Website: slack
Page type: billing-address
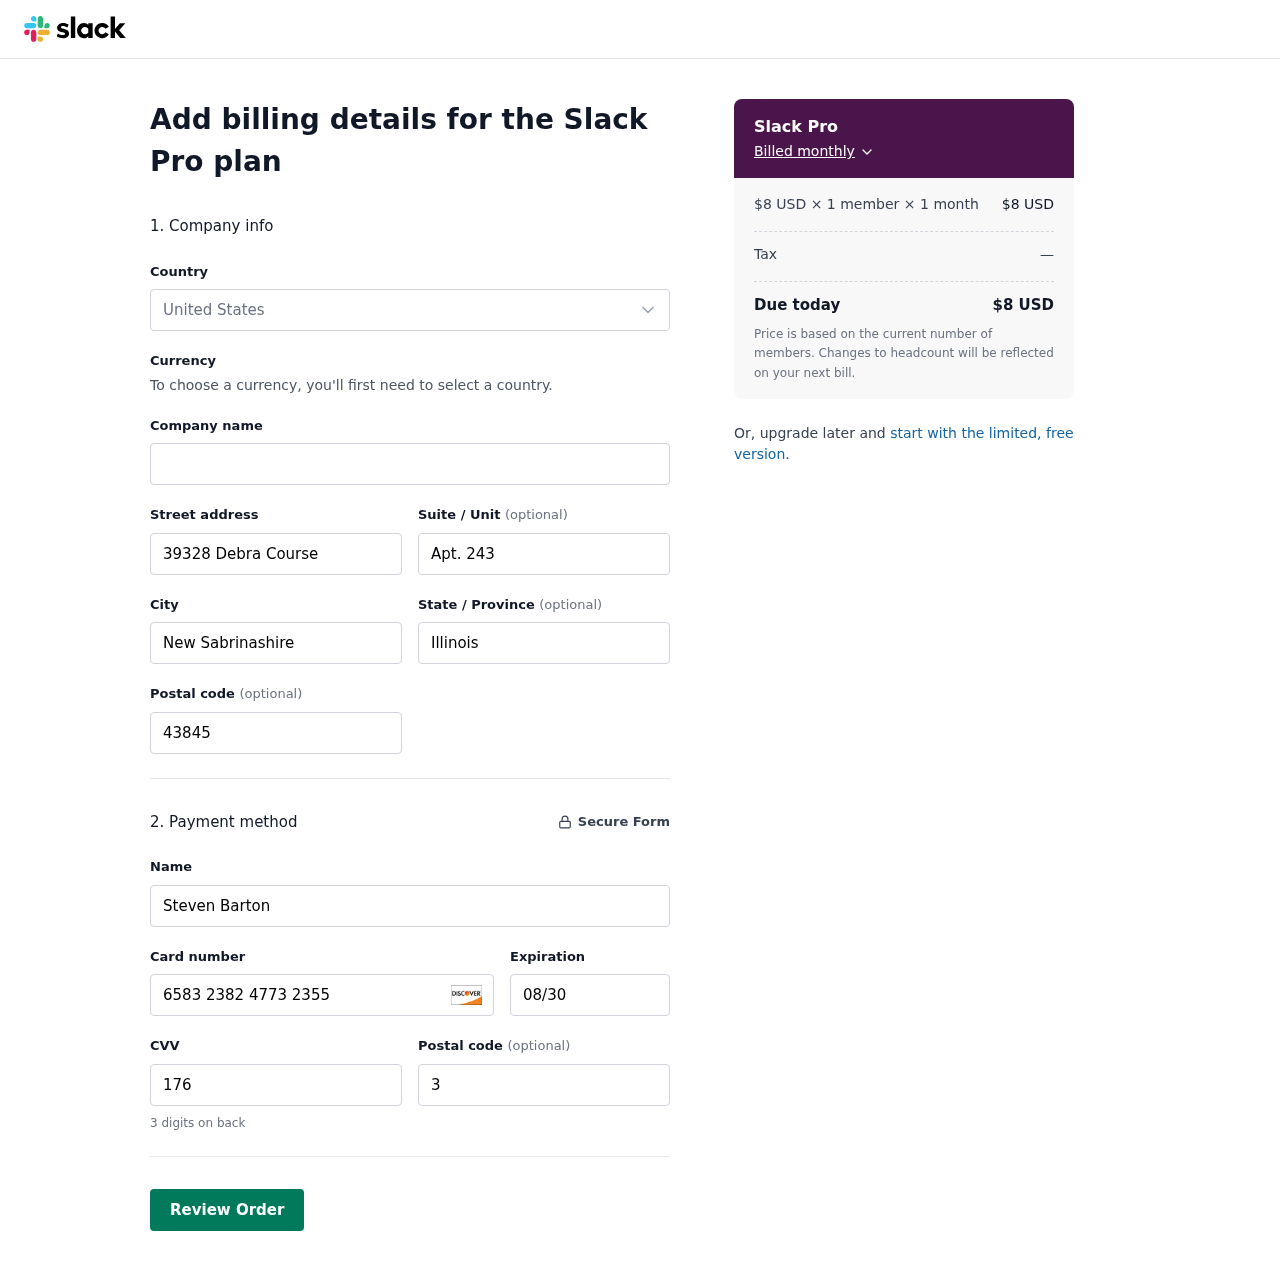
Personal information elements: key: PII_CARD_CVV
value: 176
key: PII_CARD_EXPIRY
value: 08/30
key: PII_CARD_NUMBER
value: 6583 2382 4773 2355
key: PII_CITY
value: New Sabrinashire
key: PII_COUNTRY
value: United States
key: PII_FULLNAME
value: Steven Barton
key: PII_POSTCODE
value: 43845
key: PII_POSTCODE2
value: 39666
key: PII_STATE
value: Illinois
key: PII_STREET
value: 39328 Debra Course
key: PII_STREET2
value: Apt. 243
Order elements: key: ORDER_PLAN_PRICE
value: $8 USD
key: ORDER_NUM_MEMBERS
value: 1 member
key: ORDER_NUM_MONTHS
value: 1 month
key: ORDER_SUBTOTAL
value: $8 USD
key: ORDER_TAX
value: —
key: ORDER_TOTAL
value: $8 USD